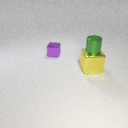
large yellow metal cube to the right of small purple metal cube